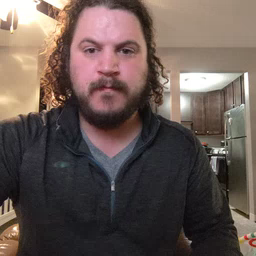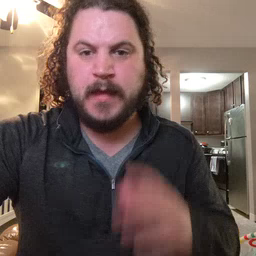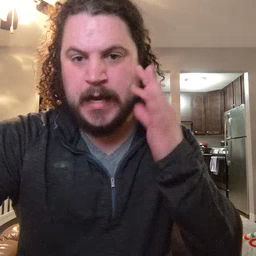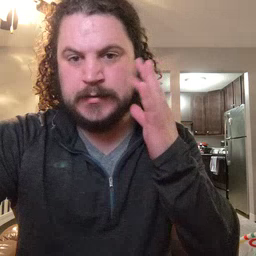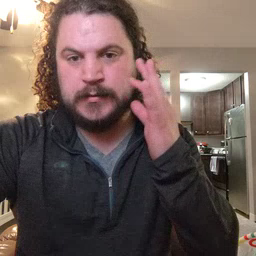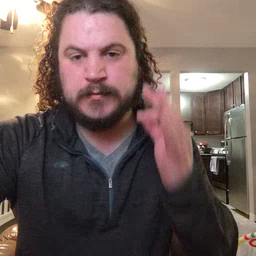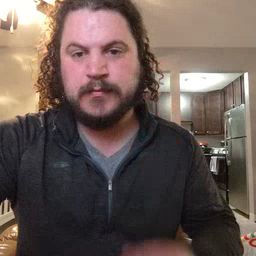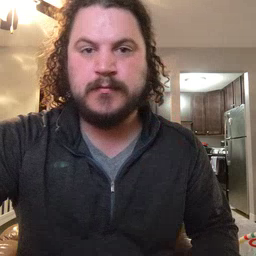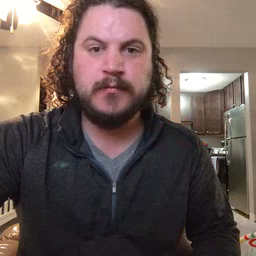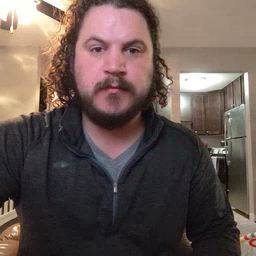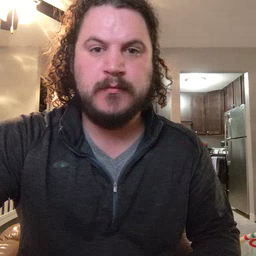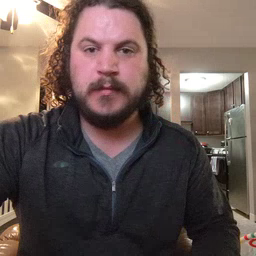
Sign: cat